Question: I am trying to plot some geolocational data pertaining to Great Britain and Ireland in ggplot. Running the following code, I can successfully map some values from <URL>:
'''
library(rgdal)
library(ggplot2)
library(rgeos)
library(plyr)
#this data comes from http://www.gadm.org/country (download the Great Britain data set, and set path to the downloaded data's topmost directory)
shape.dir <- "C:\Users\Douglas\Desktop\estc_clean_analysis\geoanalysis\GBR_adm"
#the first parameter we pass to readOGR species the location of the shapefile we want to read in; layer indicates which shapefile in that dir we want to read in. Data via UK shapefile from http://www.gadm.org/country
uk.shp <- readOGR(shape.dir, layer = "GBR_adm2")
#read in csv with values by county
small_geo_data <- read.csv(file = "small_geo_sample.txt", header=TRUE, sep=" ", na.string=0, strip.white=TRUE)
#fortify prepares the data for ggplot
uk.df <- fortify(uk.shp, region = "ID_2") # convert to data frame for ggplot
#now combine the values by id values in both dataframes
combined.df <- join(small_geo_data, uk.df, by="id")
#now build plot up layer by layer
ggp <- ggplot(data=combined.df, aes(x=long, y=lat, group=group))
ggp <- ggp + geom_polygon(aes(fill=value)) # draw polygons
ggp <- ggp + geom_path(color="grey", linestyle=2) # draw boundaries
ggp <- ggp + coord_equal()
ggp <- ggp + scale_fill_gradient(low = "#ffffcc", high = "#ff4444",
space = "Lab", na.value = "grey50",
guide = "colourbar")
ggp <- ggp + labs(title="Plotting Values in Great Britain")
# render the map
print(ggp)
'''
Running that code yields:
What I would like to do now is to add data pertaining to Ireland to my plot. I downloaded the "IRL" shapefiles from the <URL>, but nothing has worked yet. Before hacking the rest of the way to a kludgy solution, I thought I should stop and post the following question on SO: Is there a reasonably straightforward way to combine the GBR and IRL files in a single plot? I would be very grateful for any ideas or suggestions others can offer on this question.
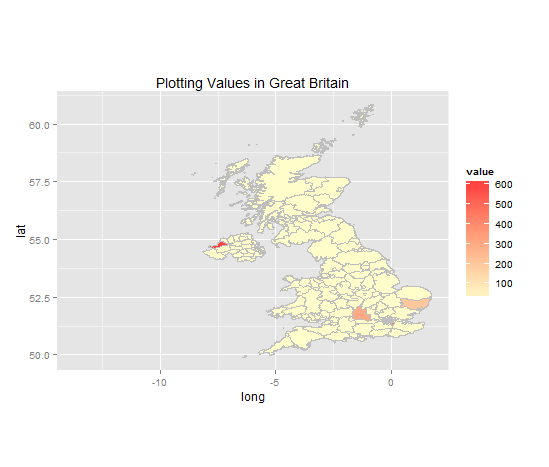
Answer: If your Britain and Ireland shapefiles use the same projection/CRS, you can add both layers to a plot without needing to join them like this:
'''
ggplot() +
geom_polygon(data = gbrshapefortified, aes(long, lat, group = group)) +
geom_polygon(data = irlshapefortified, aes(long, lat, group = group)) +
coord_equal()
'''
I.e. you don't need to combine them if you're just plotting layers and the thematic values you're plotting don't depend on each other.